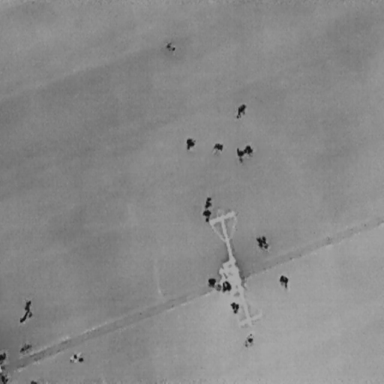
There are 16 People in the infrared image.